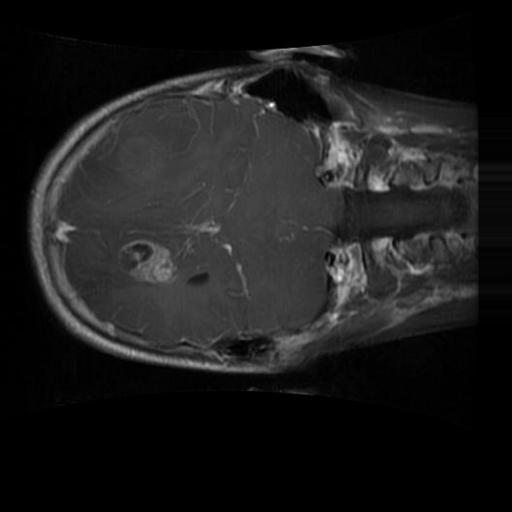
Label: brain_glioma